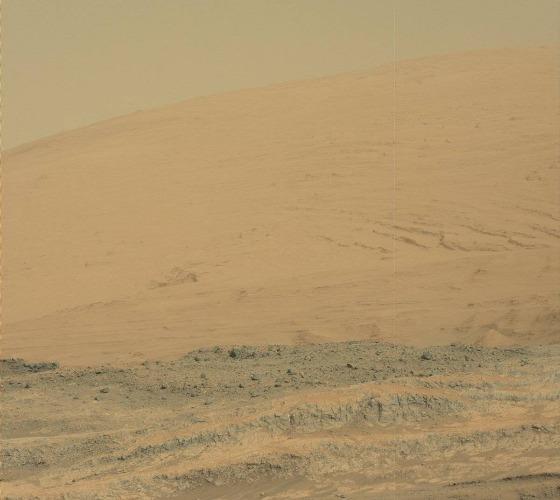
Terrain classes present: Bedrock, Sky / Distant Mountains